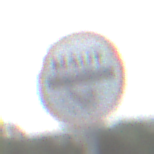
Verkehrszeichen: MautflichtigeStrecke
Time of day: SunriseSunset
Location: Outdoor (Nature)
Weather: PartlyCloudy
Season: NotSpecified
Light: Natural